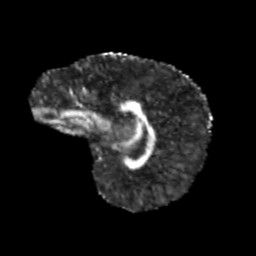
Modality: FA
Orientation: sagittal
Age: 10
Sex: male
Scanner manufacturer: siemens
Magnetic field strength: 3 T
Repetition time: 3.8 s
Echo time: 0.07 s